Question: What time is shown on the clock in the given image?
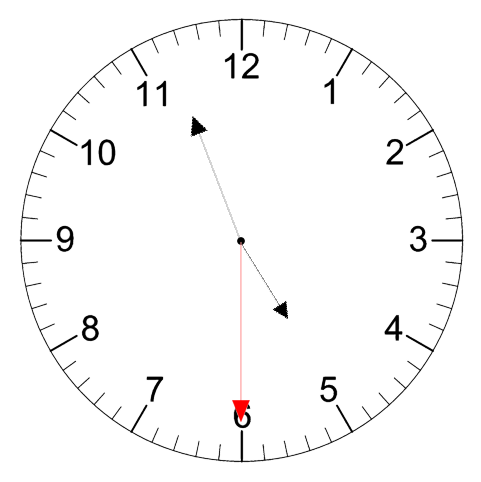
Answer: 04:56:30